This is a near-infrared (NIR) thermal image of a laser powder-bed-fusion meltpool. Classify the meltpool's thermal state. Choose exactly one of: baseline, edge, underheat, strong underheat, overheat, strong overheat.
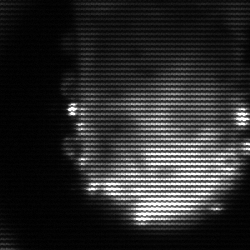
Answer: baseline